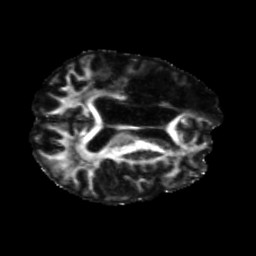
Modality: FA
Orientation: axial
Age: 60
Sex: male
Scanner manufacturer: siemens
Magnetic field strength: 3 T
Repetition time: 5.25 s
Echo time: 0.08 s